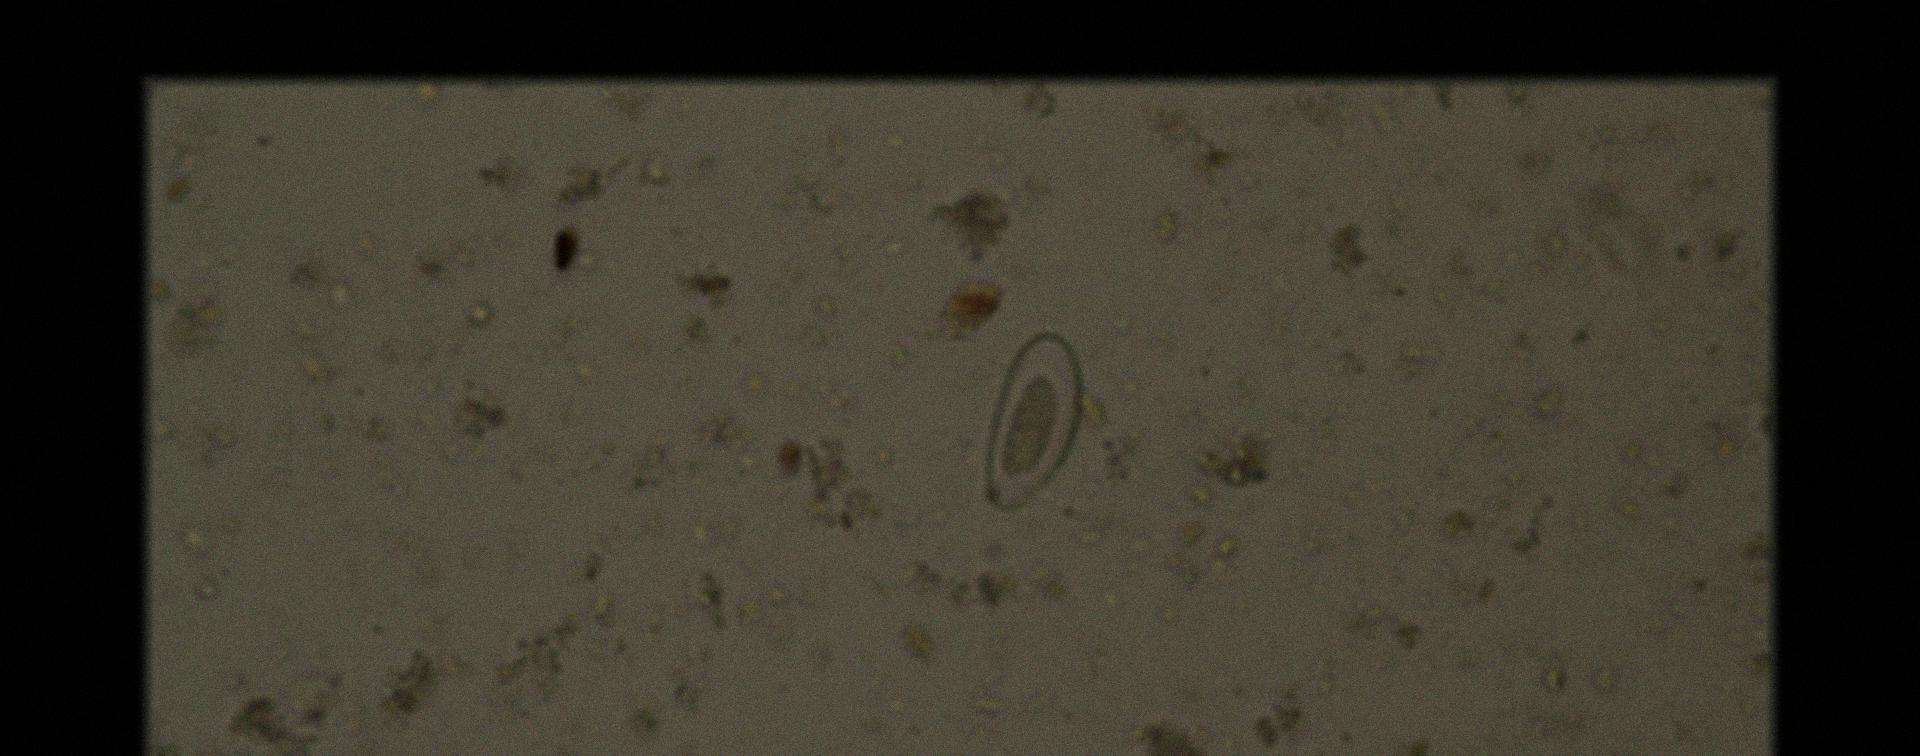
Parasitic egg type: Enterobius vermicularis